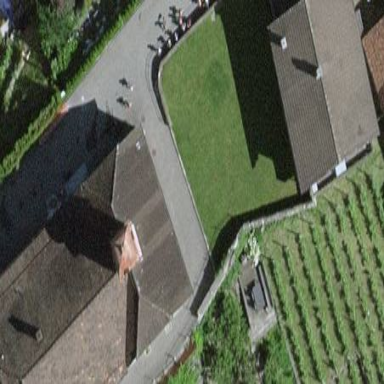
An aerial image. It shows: School building.